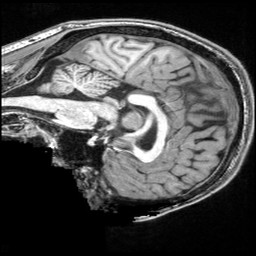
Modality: T1w
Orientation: sagittal
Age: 25
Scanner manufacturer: siemens
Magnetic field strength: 3 T
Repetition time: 2.5 s
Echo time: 0.00343 s